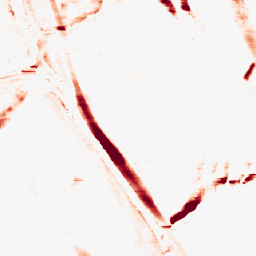
Category: morphological
Decomposition family: morphological_rect
Decomposition parameters: operation: opening
width: 20
height: 3
Upsampling method: nearest
Upsampling parameters: scale: 2
Upsampling scale: 2